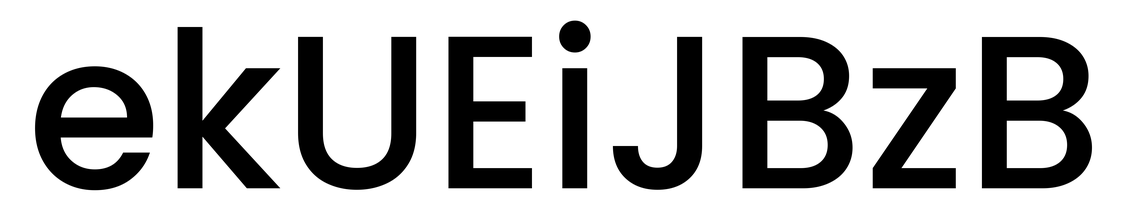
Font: Poppins-Medium